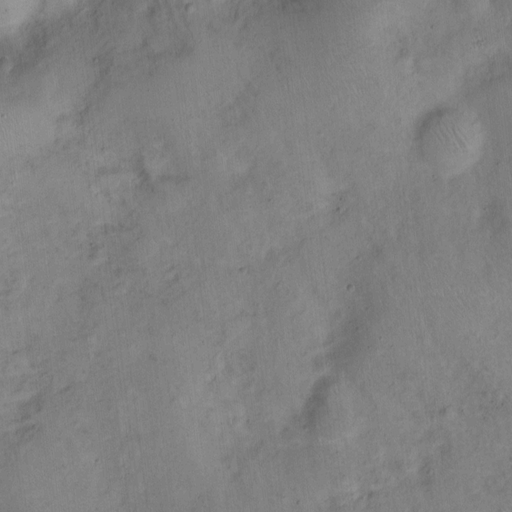
Classes present: Background